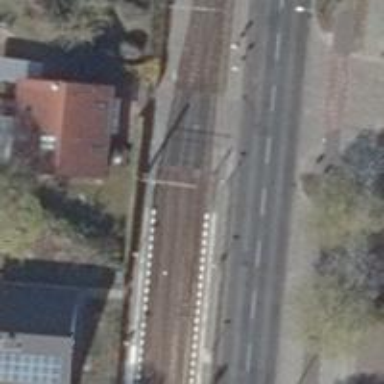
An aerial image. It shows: Platform for public transport with shelter. This railway platform is for trams.